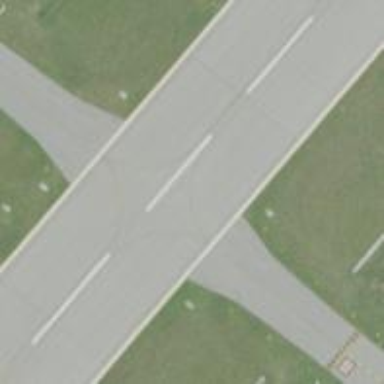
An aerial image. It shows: Asphalt runway at the airport.